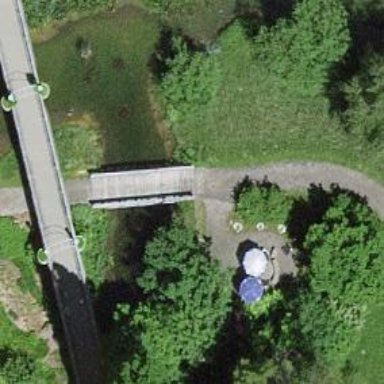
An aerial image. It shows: Picnic table located in leisure land area.